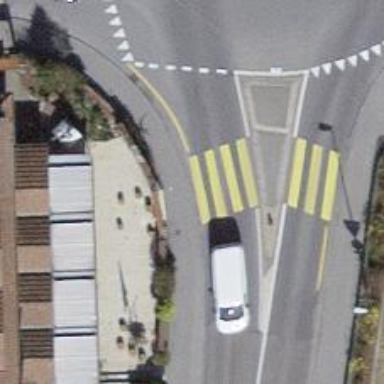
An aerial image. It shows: Kerb serving as barrier.